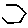
Label: hexagon